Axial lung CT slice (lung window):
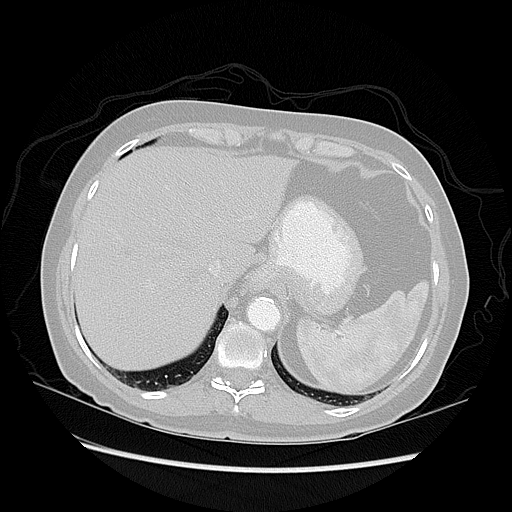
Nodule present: no